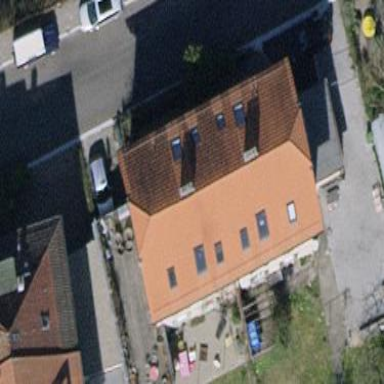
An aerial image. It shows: Gabled roof on building that houses apartments.